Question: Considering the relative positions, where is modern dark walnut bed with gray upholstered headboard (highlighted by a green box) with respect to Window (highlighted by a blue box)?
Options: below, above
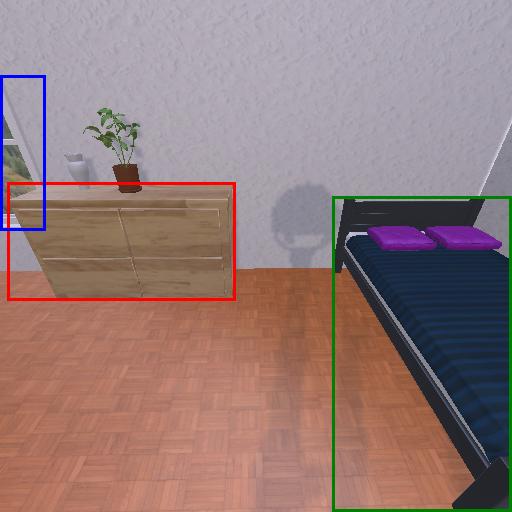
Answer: below